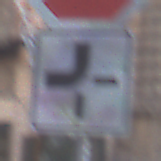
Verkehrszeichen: VerlaufVorfahrtsstrasse2
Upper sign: Stop
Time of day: SunriseSunset
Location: Outdoor (Urban)
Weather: PartlyCloudy
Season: NotSpecified
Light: Natural